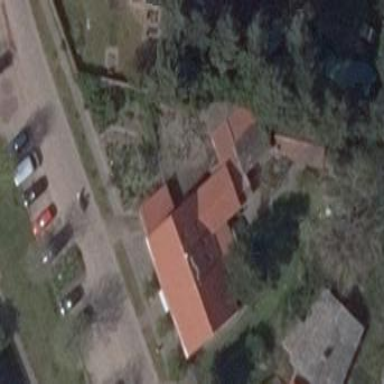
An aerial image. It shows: Community center building.